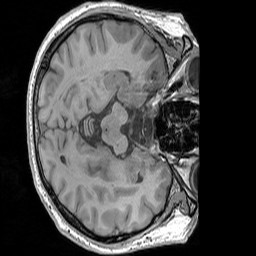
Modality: T1w
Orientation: axial
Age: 35
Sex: male
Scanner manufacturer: siemens
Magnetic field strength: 3 T
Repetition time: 1.83 s
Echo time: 0.00303 s